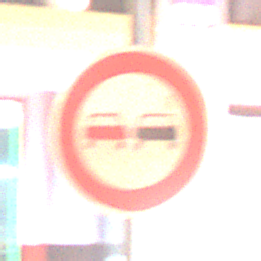
Verkehrszeichen: Ueberholverbot
Umgebung: Indoor, Urban
Tageszeit: NotSpecified
Wetter: NotSpecified
Licht: Artificial
Jahreszeit: NotSpecified
Kontrast: MediumContrast